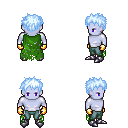
a pixel art fantasy rpg character, male body template, dark elf, purple skin, green tattered cape, teal pants, white cyan bedhead hairstyle, gold gloves, metal boots, four views (front, back, left, right), 2x2 character sprite sheet, small pixel art, hard edges, no anti-aliasing